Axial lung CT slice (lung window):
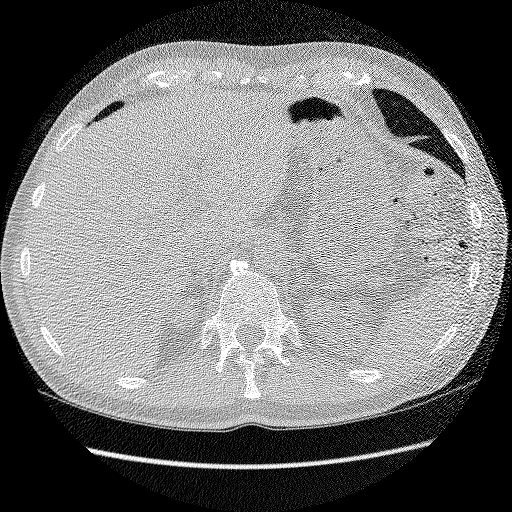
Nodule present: no